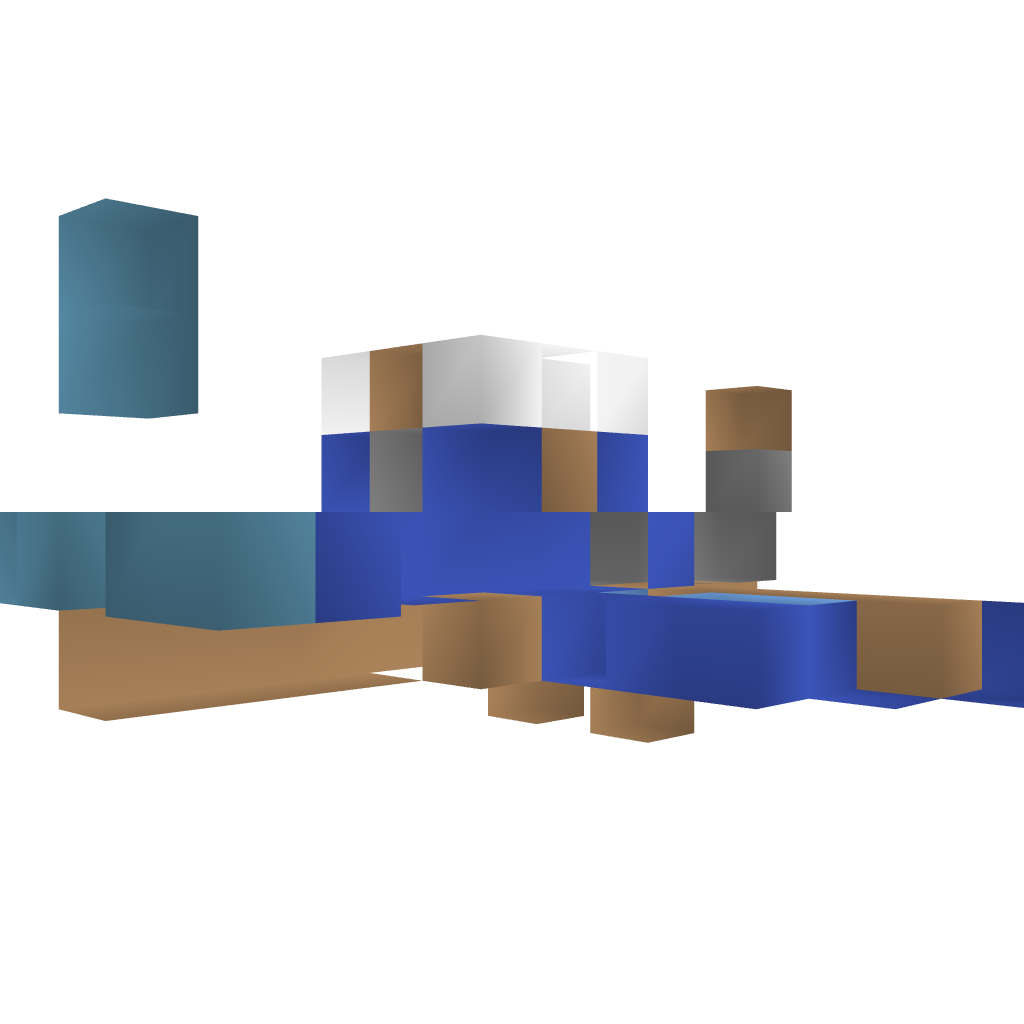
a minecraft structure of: Fighter Bf 109 G6 bad low quality